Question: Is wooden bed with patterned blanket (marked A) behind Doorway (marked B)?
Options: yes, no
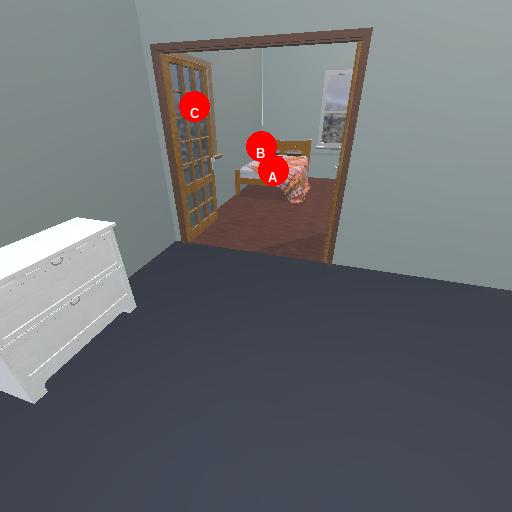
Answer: yes